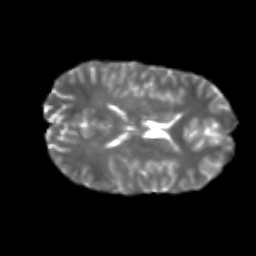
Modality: T2w
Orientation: axial
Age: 24
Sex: male
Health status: healthy
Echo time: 0.074 s